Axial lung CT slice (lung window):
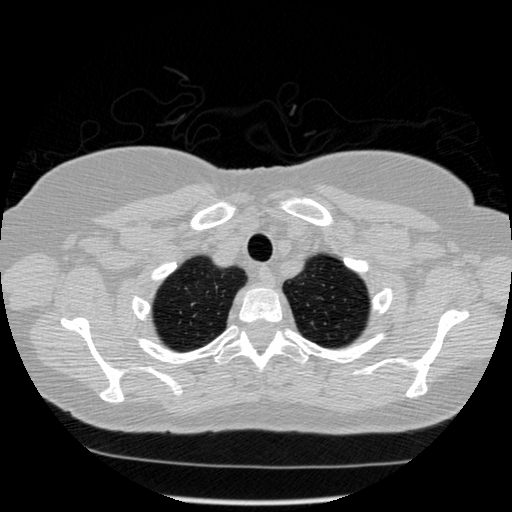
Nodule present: no